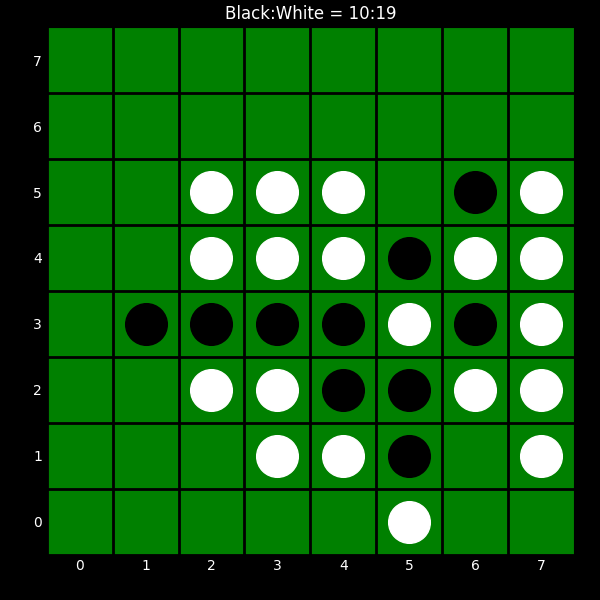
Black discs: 10
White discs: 19